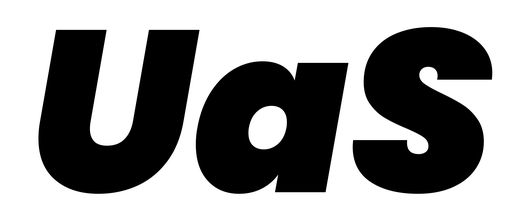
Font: Poppins-BlackItalic